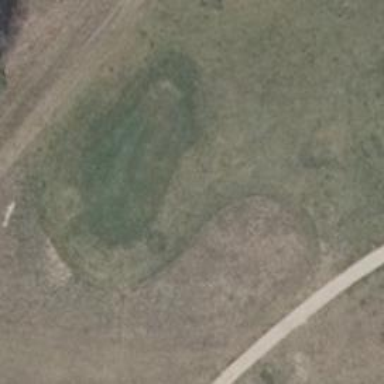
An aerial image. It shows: Golf tee.